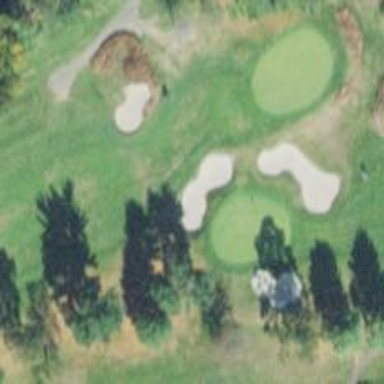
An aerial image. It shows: Golf hole.